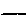
Label: line